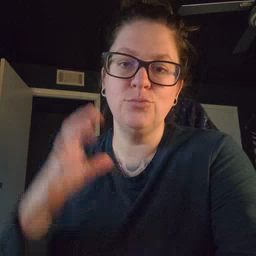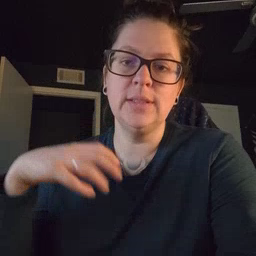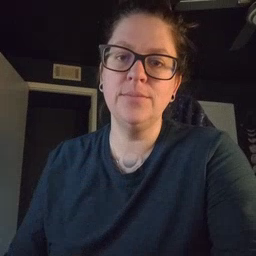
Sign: rain